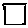
Label: square